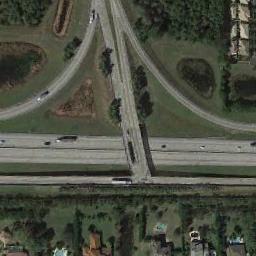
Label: overpass